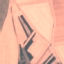
Label: AnnualCrop